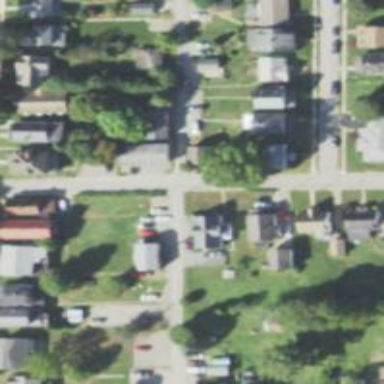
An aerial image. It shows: Alley classified as service road.